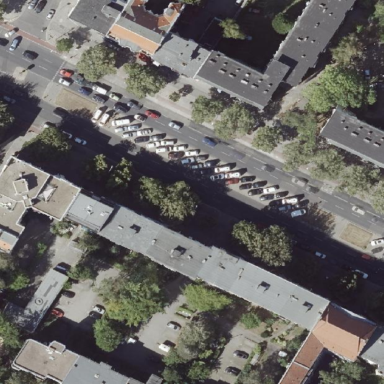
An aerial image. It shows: Street-side parking area.